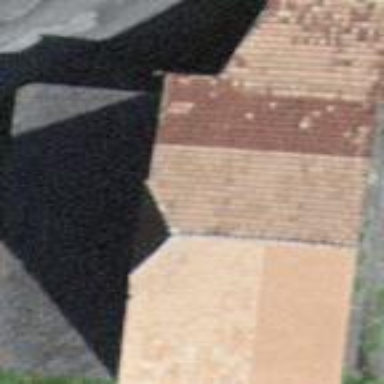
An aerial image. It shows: Barn.